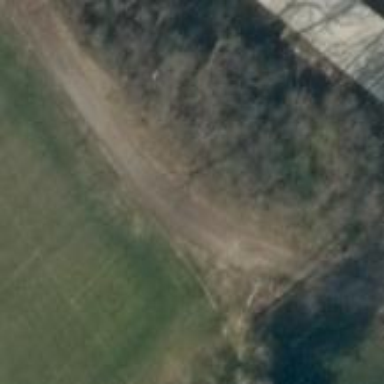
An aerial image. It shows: Gravel track with grade2 quality.